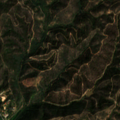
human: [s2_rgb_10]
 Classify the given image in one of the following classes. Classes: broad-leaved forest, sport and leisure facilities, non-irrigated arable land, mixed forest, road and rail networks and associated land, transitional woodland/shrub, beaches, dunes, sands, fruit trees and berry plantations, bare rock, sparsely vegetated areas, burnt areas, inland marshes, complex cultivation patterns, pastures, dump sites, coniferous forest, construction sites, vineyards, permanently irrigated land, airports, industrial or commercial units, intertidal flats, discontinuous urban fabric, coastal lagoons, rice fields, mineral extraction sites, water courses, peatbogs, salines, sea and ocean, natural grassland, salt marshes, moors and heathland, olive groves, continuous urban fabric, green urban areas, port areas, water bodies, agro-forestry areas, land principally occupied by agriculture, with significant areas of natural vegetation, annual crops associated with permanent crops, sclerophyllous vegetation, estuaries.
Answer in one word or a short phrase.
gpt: broad-leaved forest, transitional woodland/shrub